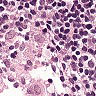
Metastatic tissue present: no